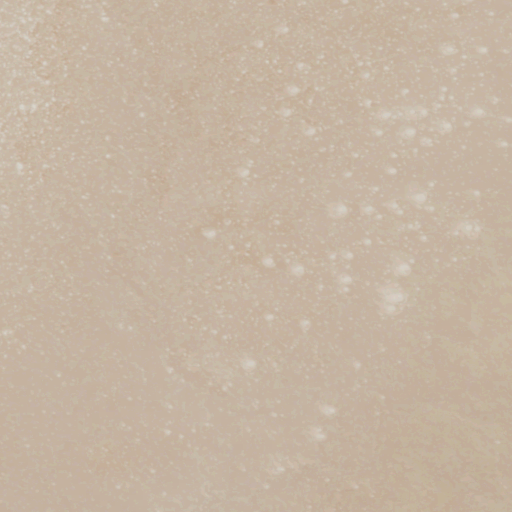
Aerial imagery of plain(s) in Nevada named Humboldt Salt Marsh containing only barren land